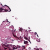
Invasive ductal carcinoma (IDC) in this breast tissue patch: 0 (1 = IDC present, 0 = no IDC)